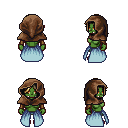
a pixel art fantasy rpg character, female body template, orc, green skin, overskirt, teal pants, blonde loose hair, cloth hood, leather bracers, four views (front, back, left, right), 2x2 character sprite sheet, small pixel art, hard edges, no anti-aliasing